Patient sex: M
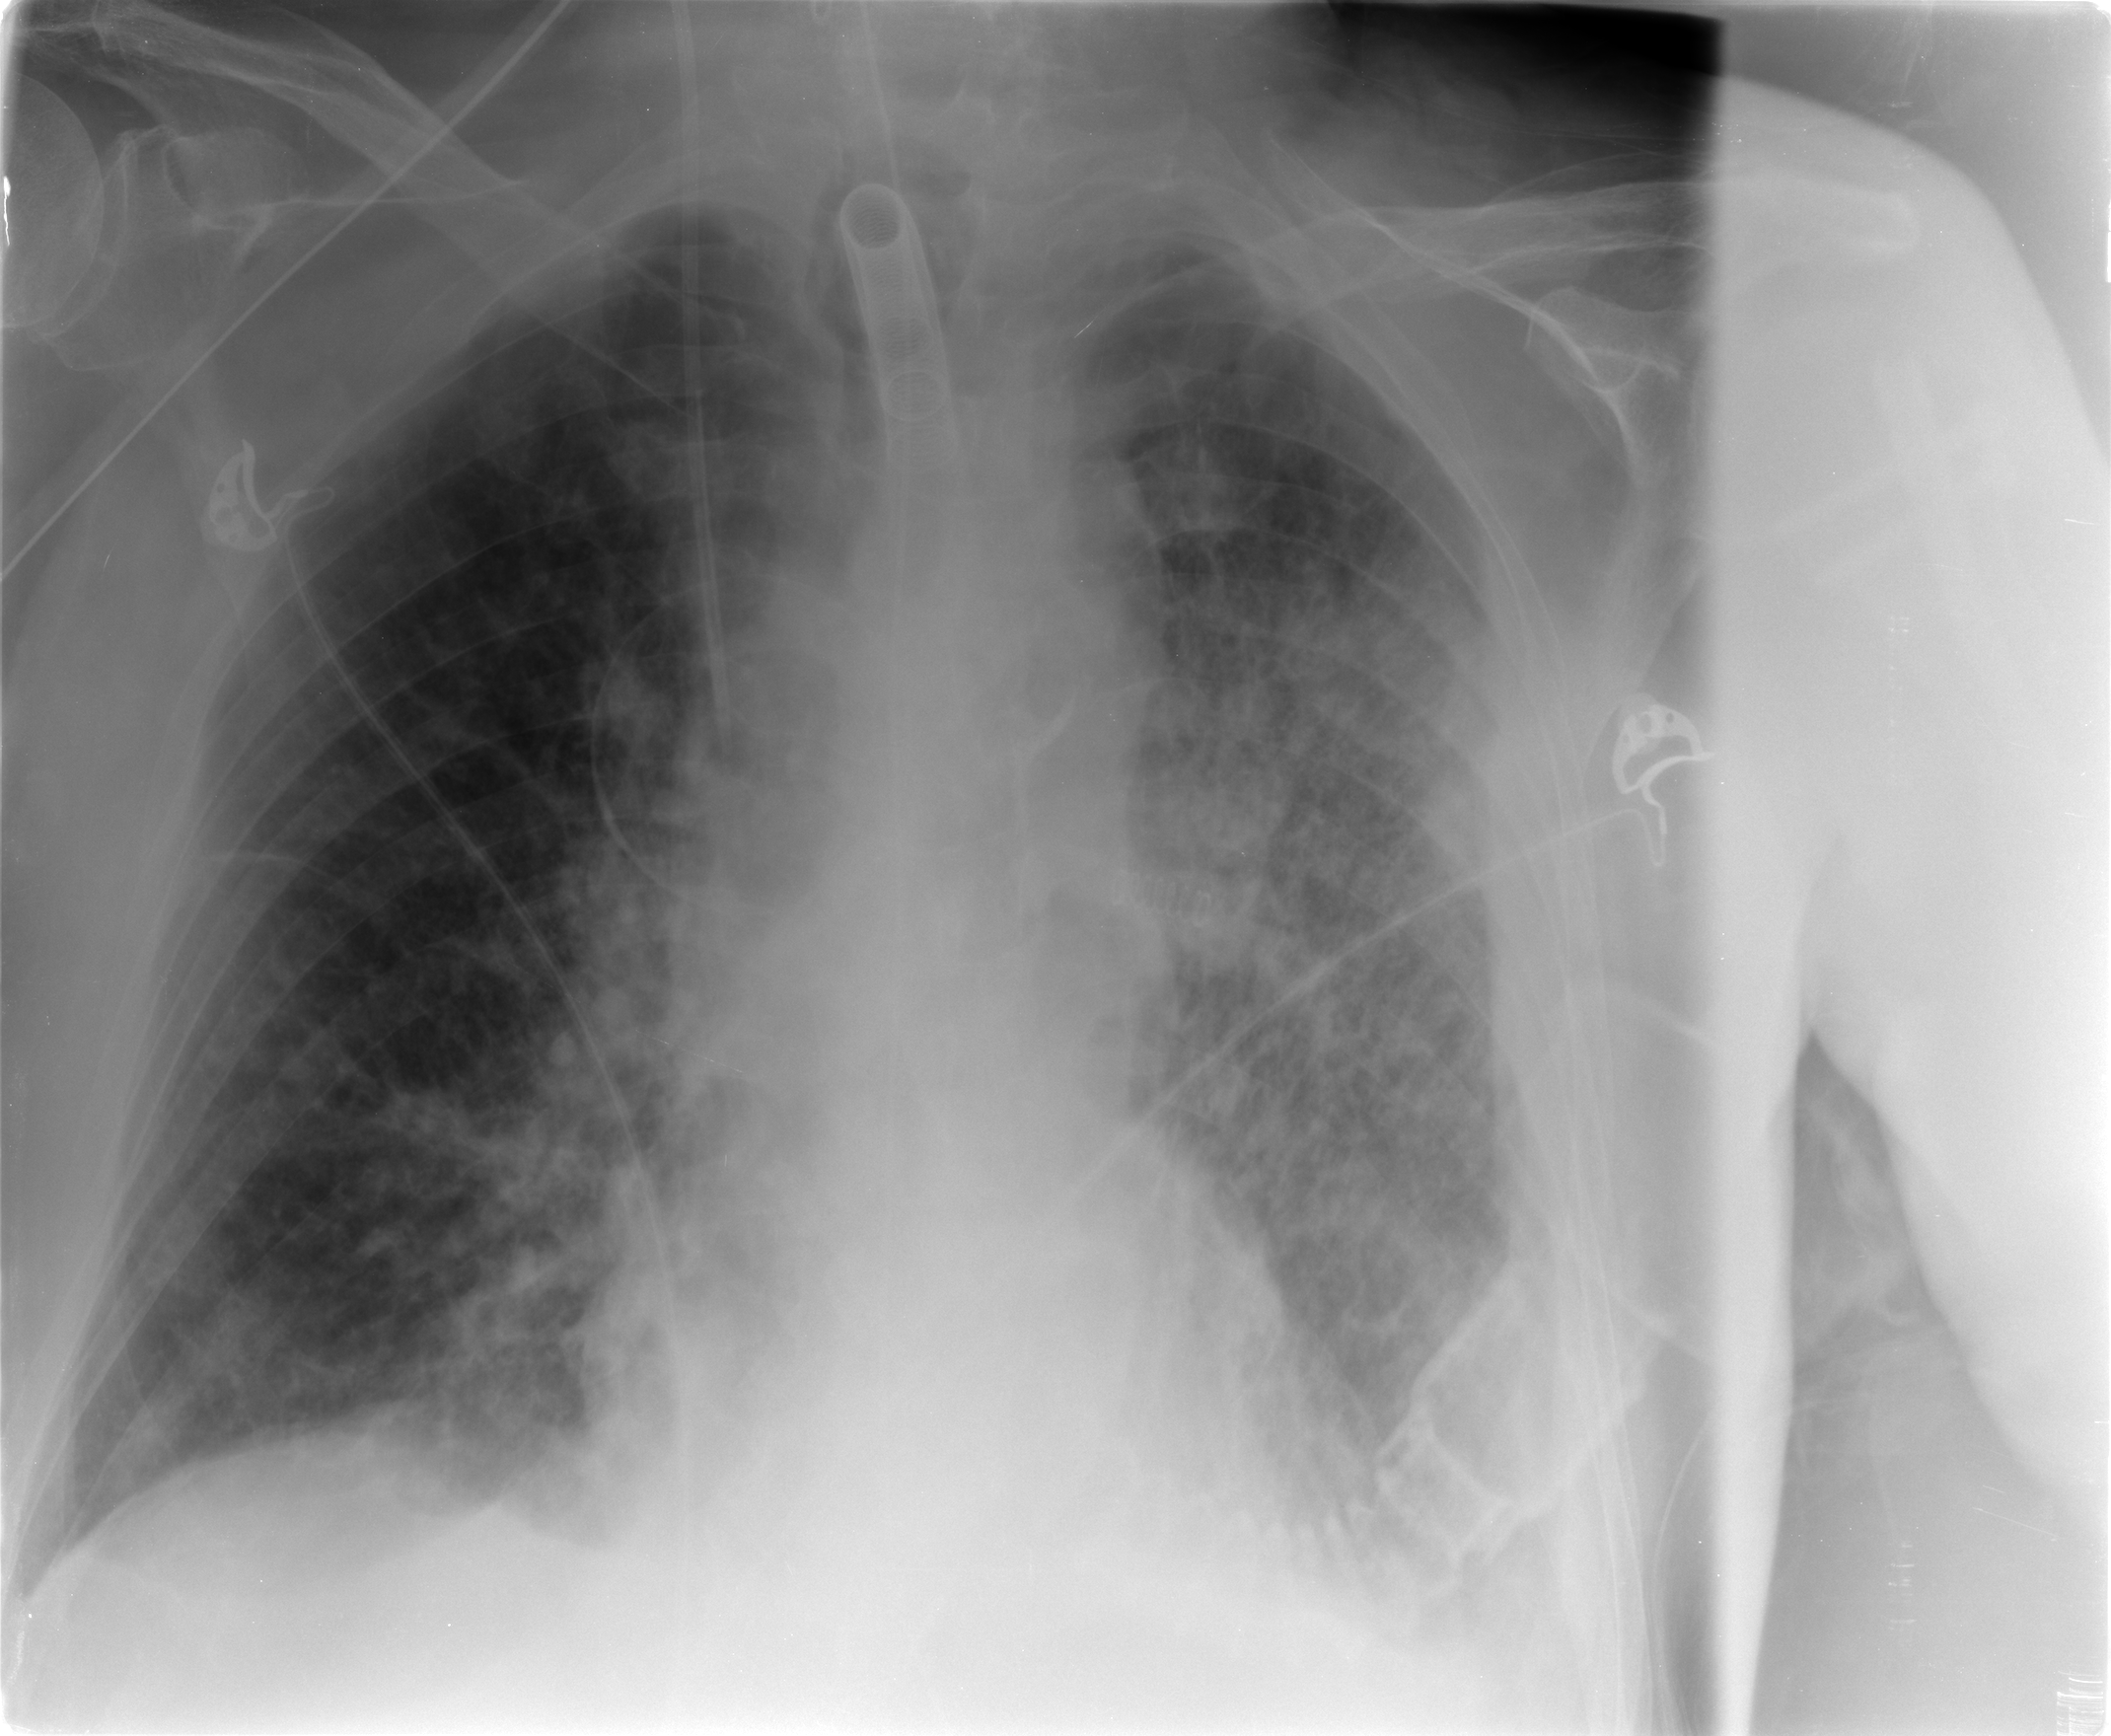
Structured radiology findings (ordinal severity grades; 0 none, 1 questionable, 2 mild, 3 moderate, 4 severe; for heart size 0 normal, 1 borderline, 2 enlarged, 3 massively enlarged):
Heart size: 0
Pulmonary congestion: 3
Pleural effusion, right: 1
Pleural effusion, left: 1
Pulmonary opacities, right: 3
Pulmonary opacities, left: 4
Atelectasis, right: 2
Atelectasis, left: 3